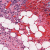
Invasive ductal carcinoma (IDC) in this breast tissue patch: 1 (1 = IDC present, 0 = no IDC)